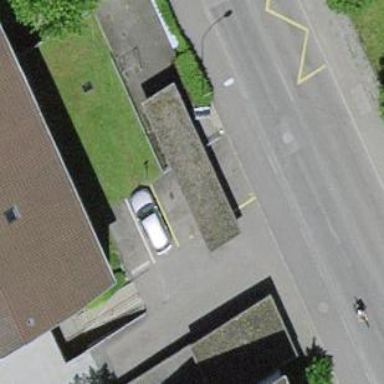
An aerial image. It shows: View of roof of building.